Question: I am trying to load an image into a control that has an image property, like TTrayIcon's Icon, TImage's Picture, in the Delphi IDE (design time), but it gives me an "Out of system resources" error when I have selected my image in the File dialog.
This is the Load Image dialog, so you know what I'm talking about.

I got over 1 GB free memory, and I have rebooted several times, whereafter I only open Delphi, but its not helping..
Also, it's only happening for this one project.
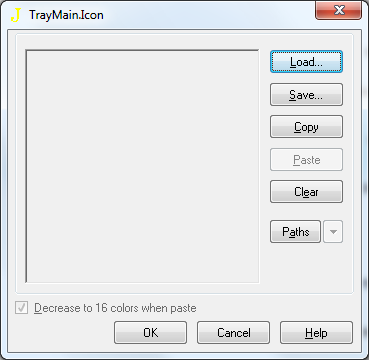
Answer: If you're not actually out of resources this generally happens either because the image file is too large to fit in memory once it's been decoded, or there's some corruption in the file that makes Delphi think it's larger than it should be. Try opening it in an image program like <URL>, make sure it's not too large, and resave it.